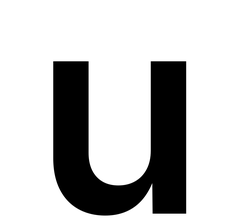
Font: Inter_SemiBold